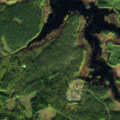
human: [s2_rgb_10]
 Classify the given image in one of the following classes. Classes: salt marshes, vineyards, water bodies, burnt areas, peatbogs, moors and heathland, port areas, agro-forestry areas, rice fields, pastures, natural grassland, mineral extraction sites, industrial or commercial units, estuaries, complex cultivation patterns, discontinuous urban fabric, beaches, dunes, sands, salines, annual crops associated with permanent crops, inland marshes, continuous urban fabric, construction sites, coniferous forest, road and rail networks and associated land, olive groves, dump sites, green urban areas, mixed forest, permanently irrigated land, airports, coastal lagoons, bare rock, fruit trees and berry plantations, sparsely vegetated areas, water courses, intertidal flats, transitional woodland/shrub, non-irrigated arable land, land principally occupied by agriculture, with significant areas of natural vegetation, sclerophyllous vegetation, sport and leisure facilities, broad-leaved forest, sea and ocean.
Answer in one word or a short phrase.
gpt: coniferous forest, mixed forest, peatbogs